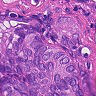
Metastatic tissue present: yes